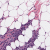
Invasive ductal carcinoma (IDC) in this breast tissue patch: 1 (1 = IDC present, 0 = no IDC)